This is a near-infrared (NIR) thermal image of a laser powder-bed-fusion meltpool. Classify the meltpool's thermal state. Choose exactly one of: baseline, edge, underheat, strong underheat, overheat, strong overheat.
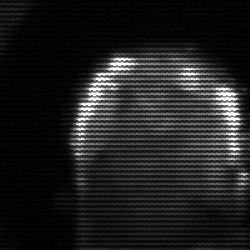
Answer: baseline